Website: bh-photo
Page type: cart
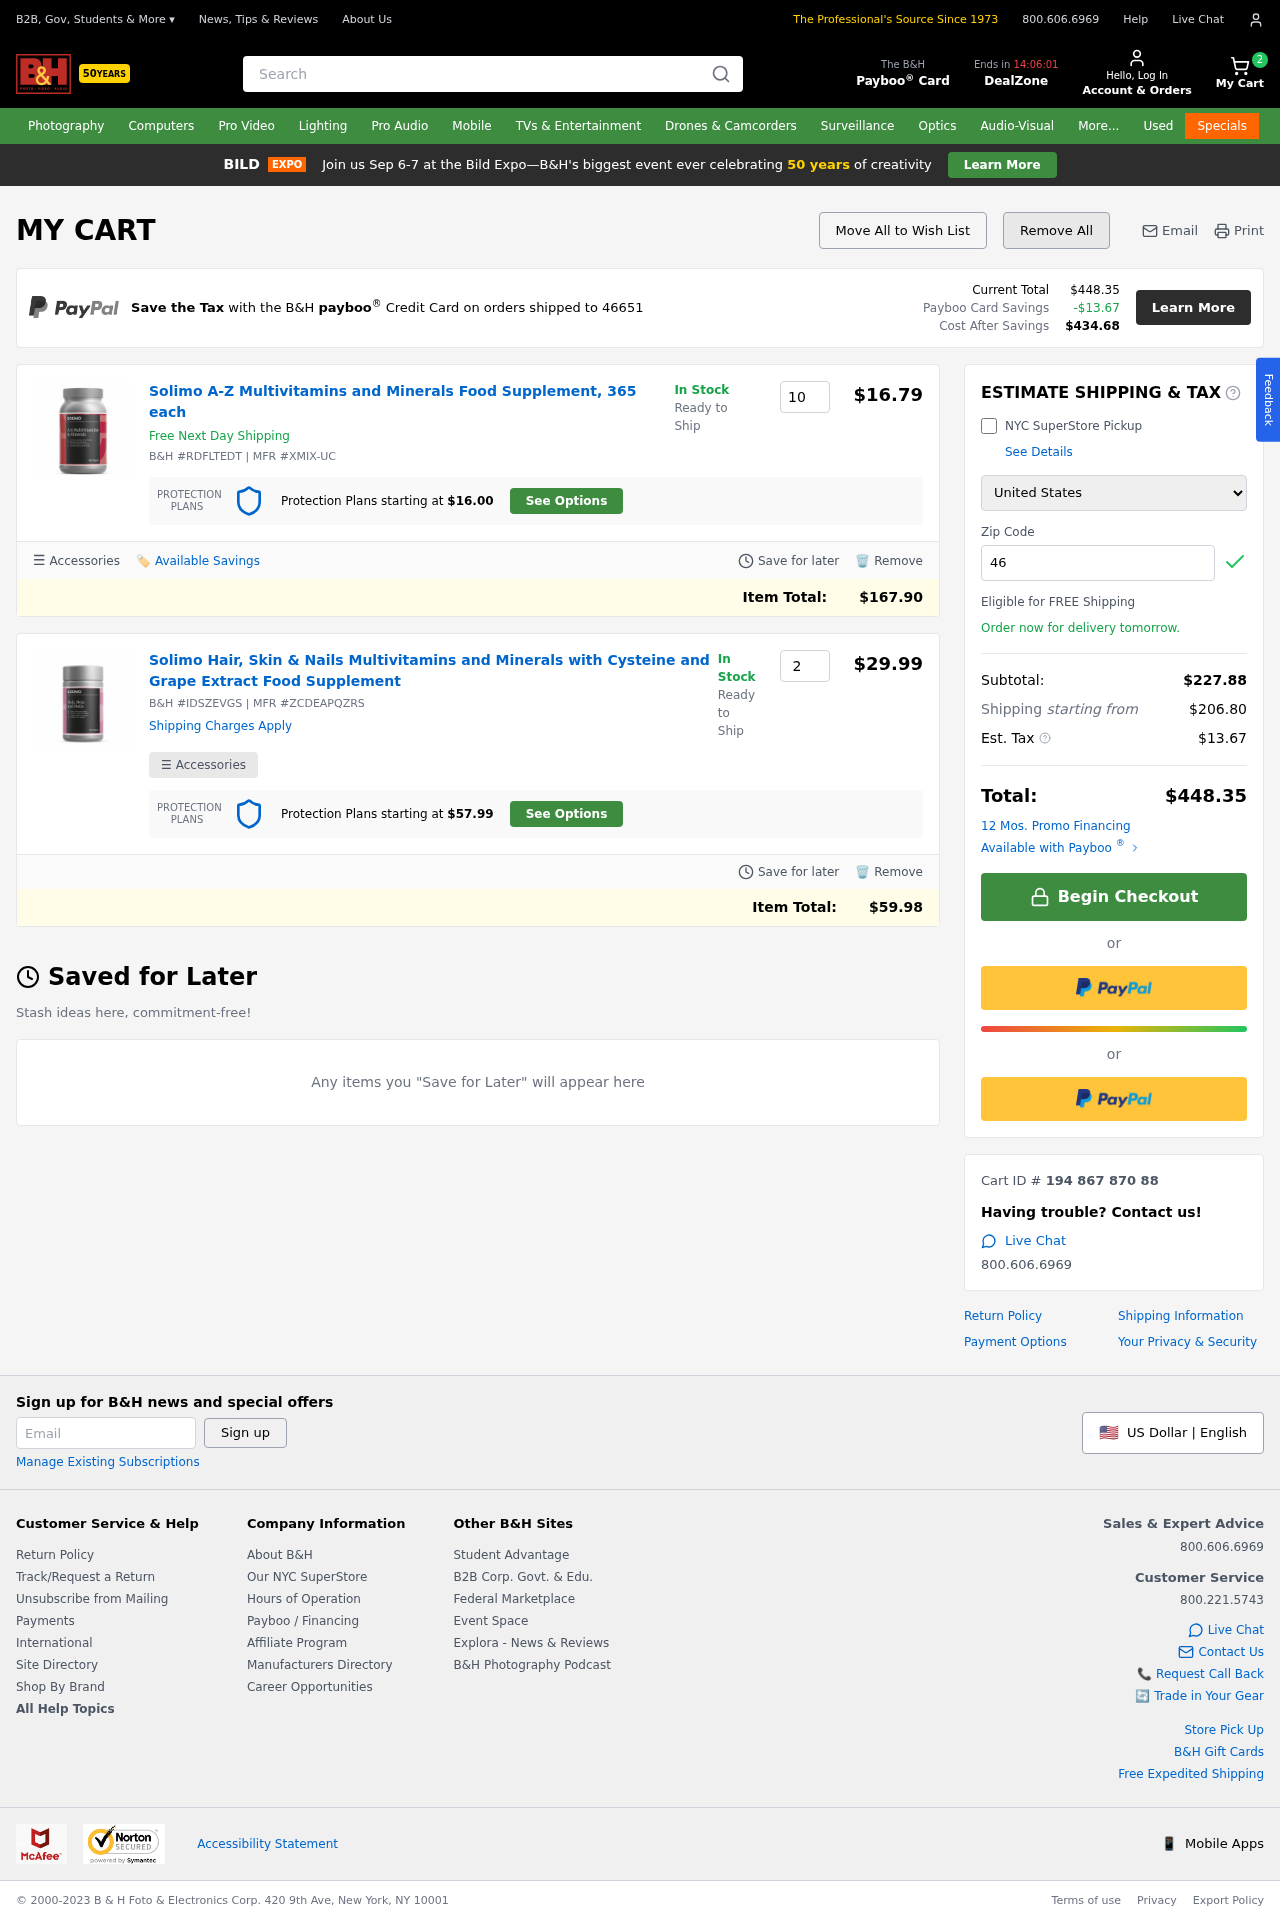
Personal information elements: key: PII_COUNTRY
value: United States
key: PII_POSTCODE
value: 46651
Product elements: key: PRODUCT1_NAME
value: Solimo A-Z Multivitamins and Minerals Food Supplement, 365 each
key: PRODUCT1_PRICE
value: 16.79
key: PRODUCT1_QUANTITY
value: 10
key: PRODUCT2_NAME
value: Solimo Hair, Skin & Nails Multivitamins and Minerals with Cysteine and Grape Extract Food Supplement
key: PRODUCT2_PRICE
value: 29.99
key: PRODUCT2_QUANTITY
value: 2
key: PRODUCT1_ITEM_TOTAL
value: $167.90
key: PRODUCT2_ITEM_TOTAL
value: $59.98
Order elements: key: ORDER_NUM_ITEMS
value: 2
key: ORDER_TOTAL
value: $448.35
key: ORDER_TAX
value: -$13.67
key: ORDER_TAX
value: $13.67
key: ORDER_TOTAL_AFTER_SAVINGS
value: $434.68
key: ORDER_SUBTOTAL
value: $227.88
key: ORDER_SHIPPING_COST
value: $206.80
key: ORDER_ID
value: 194 867 870 88
Search elements: key: HEADER_SEARCH
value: Search